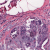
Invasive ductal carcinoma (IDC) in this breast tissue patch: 1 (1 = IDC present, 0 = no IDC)